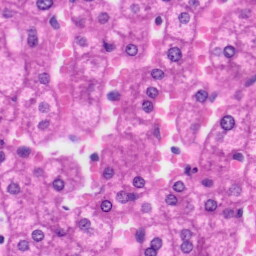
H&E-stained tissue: Liver